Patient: sex M, age 37
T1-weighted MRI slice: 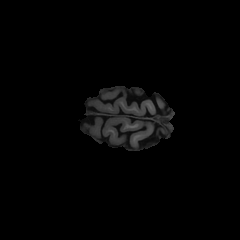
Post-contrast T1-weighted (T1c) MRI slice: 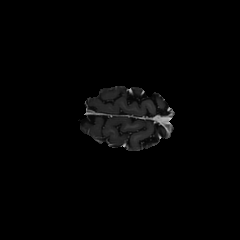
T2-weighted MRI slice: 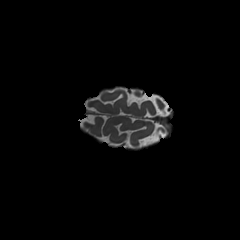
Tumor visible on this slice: no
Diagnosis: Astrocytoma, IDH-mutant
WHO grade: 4